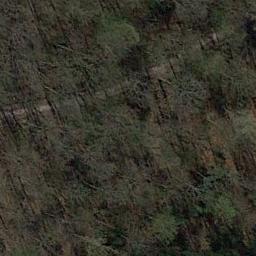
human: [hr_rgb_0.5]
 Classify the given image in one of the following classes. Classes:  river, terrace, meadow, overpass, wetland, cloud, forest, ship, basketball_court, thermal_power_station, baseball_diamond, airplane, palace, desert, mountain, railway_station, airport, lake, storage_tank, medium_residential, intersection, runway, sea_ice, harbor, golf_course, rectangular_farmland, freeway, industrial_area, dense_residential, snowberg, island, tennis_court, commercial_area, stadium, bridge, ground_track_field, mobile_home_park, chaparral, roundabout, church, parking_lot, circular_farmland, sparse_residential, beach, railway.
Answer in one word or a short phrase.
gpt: forest